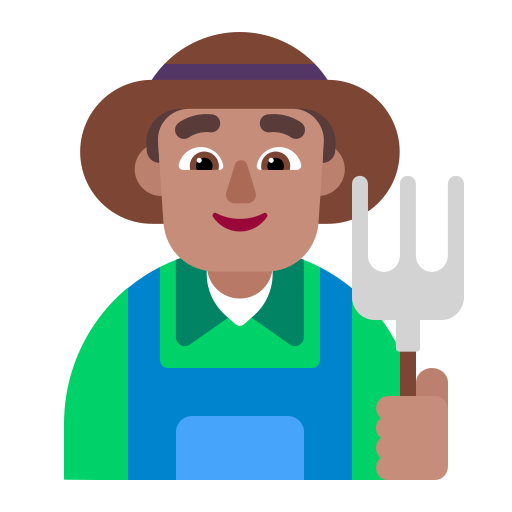
man farmer flat